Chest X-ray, PA view. Patient: 21 years old, sex F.
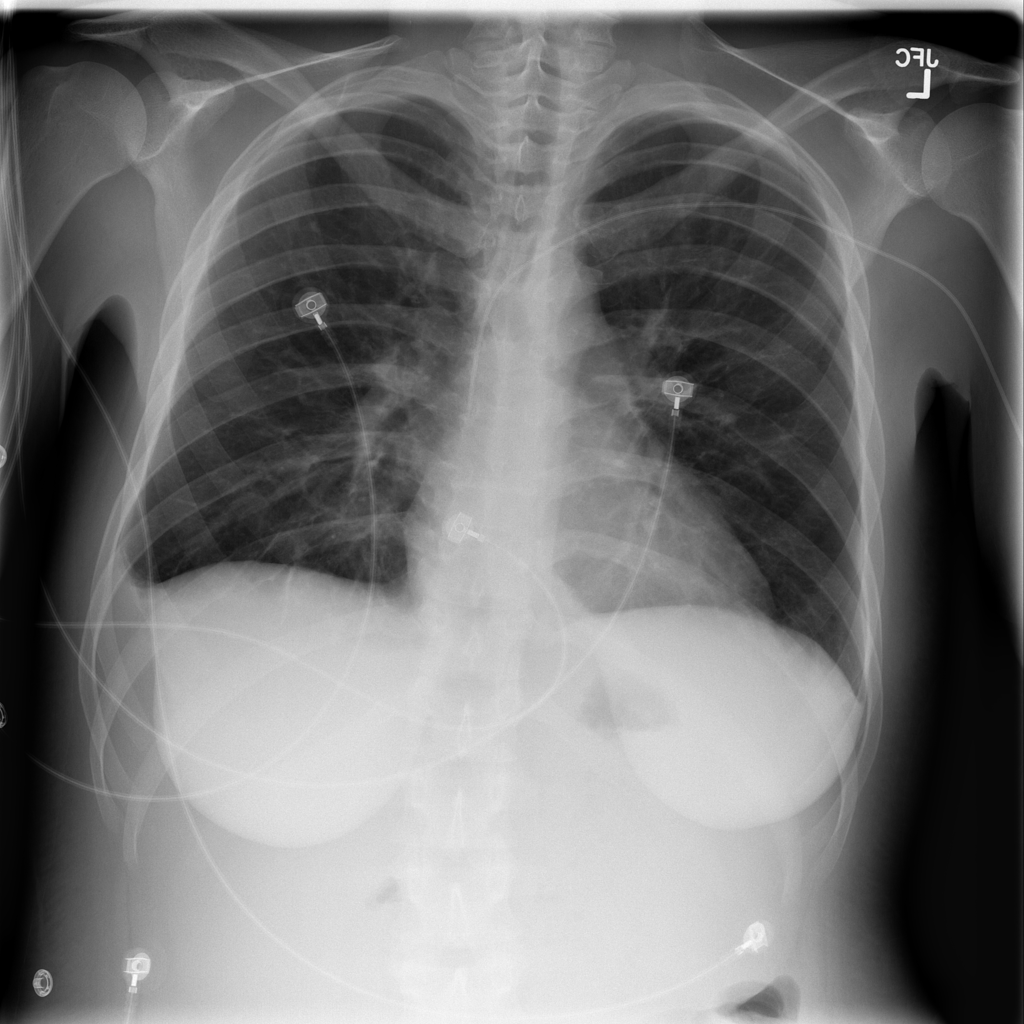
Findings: Effusion